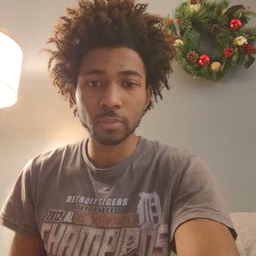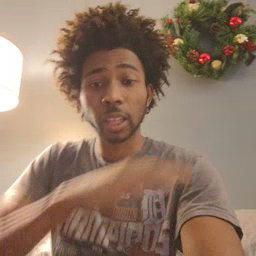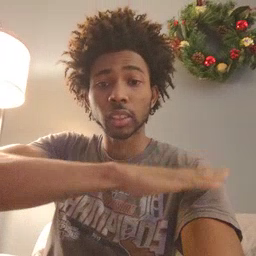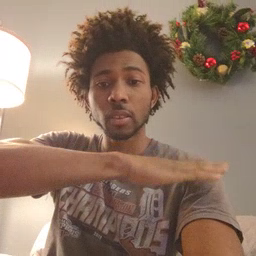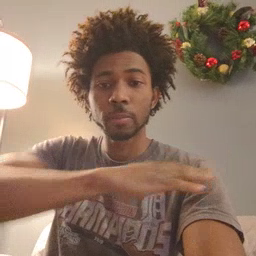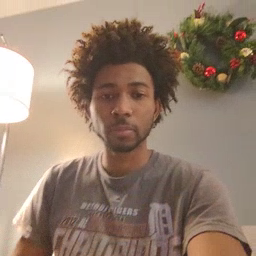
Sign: table